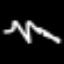
Label: squiggle